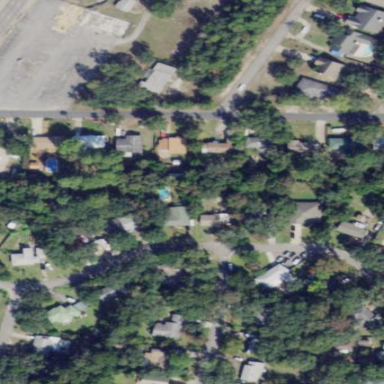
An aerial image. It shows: Single-family residential area.